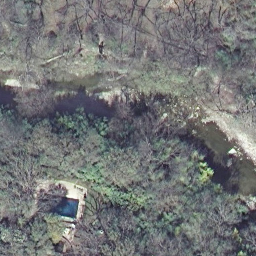
Label: river